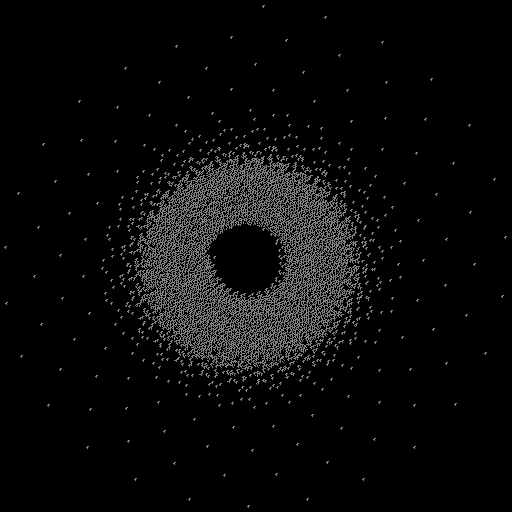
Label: sunflower